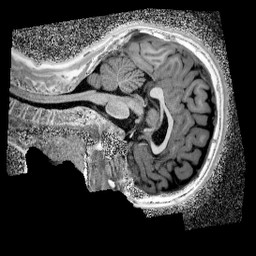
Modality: UNIT1_denoised
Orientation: sagittal
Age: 12
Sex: male
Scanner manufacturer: siemens
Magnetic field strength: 3 T
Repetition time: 4 s
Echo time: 0.00299 s